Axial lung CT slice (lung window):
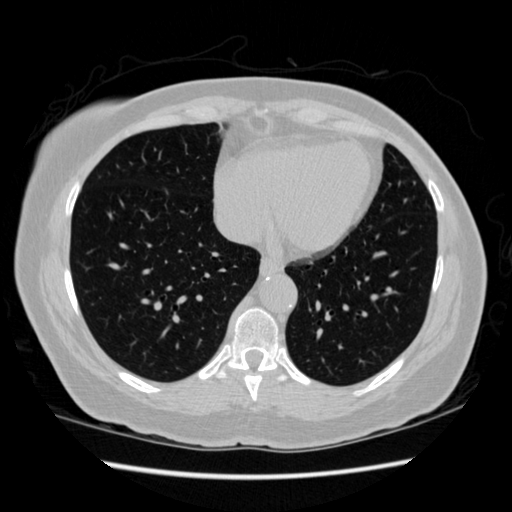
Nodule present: no